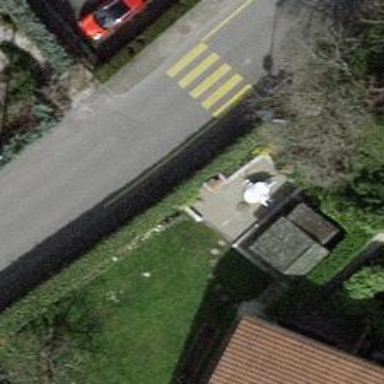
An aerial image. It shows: Bus stop with designated public transport stop position.